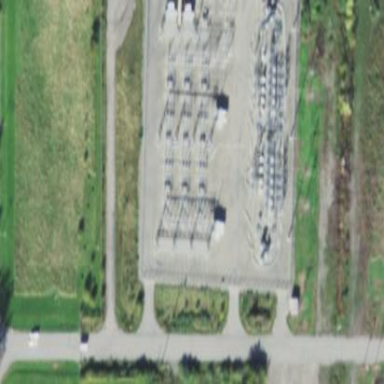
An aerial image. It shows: Substation for power.